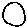
Label: circle